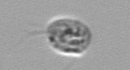
Label: Amoeba